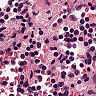
Metastatic tissue present: no